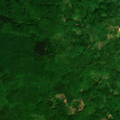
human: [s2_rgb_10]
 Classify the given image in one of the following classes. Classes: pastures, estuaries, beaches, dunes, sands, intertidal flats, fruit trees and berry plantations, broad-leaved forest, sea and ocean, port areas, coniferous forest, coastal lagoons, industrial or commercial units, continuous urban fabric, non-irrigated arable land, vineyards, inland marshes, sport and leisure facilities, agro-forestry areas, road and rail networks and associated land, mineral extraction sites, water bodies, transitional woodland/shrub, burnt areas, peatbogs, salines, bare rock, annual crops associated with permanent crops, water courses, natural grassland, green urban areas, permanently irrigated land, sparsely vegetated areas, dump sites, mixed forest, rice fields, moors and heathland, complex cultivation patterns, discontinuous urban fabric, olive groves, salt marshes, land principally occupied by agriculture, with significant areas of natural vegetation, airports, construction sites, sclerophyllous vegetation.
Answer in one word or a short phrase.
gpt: broad-leaved forest, coniferous forest, transitional woodland/shrub